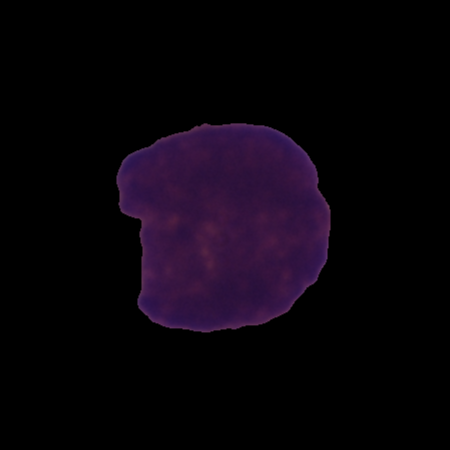
Label: cancer